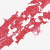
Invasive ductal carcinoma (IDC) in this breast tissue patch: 0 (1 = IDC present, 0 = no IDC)